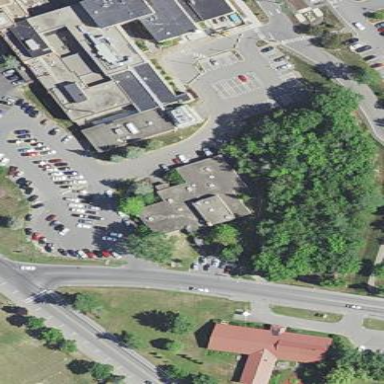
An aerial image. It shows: Clinic building providing healthcare services.